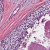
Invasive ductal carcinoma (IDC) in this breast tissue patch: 0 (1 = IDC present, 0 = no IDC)